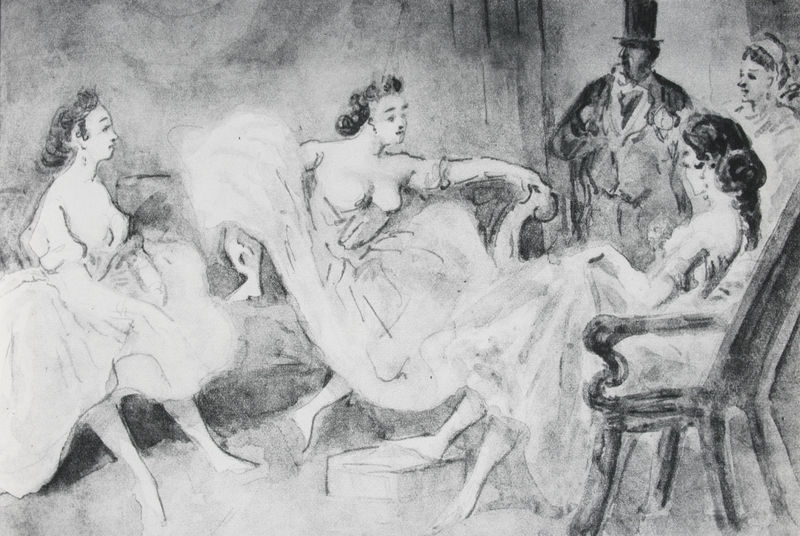
Titel: La présentation du visiteur
Künstler: Constantin Guys
Standort: Paris
Institution: Musée du Louvre
Schlagwörter: fuß, gruppe, körper, mann, nackt, schatten, weiß, aquarell, frauen, menschen, mädchen, sitzen, bewegung, brust, busen, damen, degas, frau, frisur, frisuren, geste, grau, haar, hintergrund, holz, hut, hüte, kleid, kleider, kopfbedeckungen, kreide, licht, ohrring, profil, raum, rücken, schmuck, schwarz, skizze, stuhl, zeichnung, zimmer, blick, dame, gesellschaft, rock, tanz, zylinder, anzug, mütze, mützen, wand, angebot, arm, ärmel, herr, boden, haare, mantel, sessel, sitzend, stehend, ohrringe, tanzen, theater, tänzerin, tänzerinnen, locken, beine, kopfbedeckung, taille, brüste, dutt, füße, sofa, armlehne, man, balett, ballerinas, ballet, ballett, mieder, röcke, studie, tutu, zöpfe, grafik, graphik, balletttänzerinnen, besucher, haarband, schemel, querformat, frack, weib, weiber, zigarre, faltenwurf, dekolleté, lachen, barfuss, tusche, kohle, schwarzweiß, variete, entspannt, korsett, fröhlich, sexy, gesichtslos, ballkleid, luftig, bordell, füß, frisu, tanzend, sofe, cancan, balet, schwarzeiß, bardamen, #brüste, damensalon, beine röcke